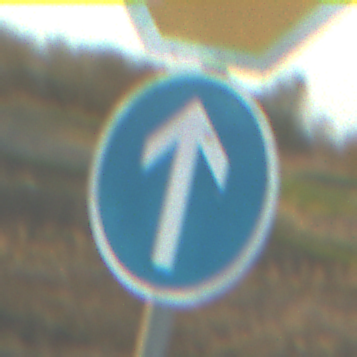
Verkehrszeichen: VorgeschriebeneFahrtrichtungGeradeaus
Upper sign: Stop
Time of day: SunriseSunset
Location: Outdoor (Nature)
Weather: PartlyCloudy
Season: NotSpecified
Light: Natural